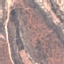
Label: HerbaceousVegetation